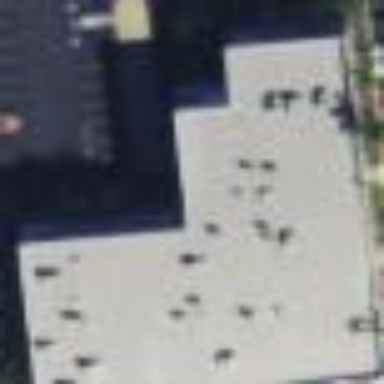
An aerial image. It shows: Office building.